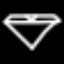
Label: diamond